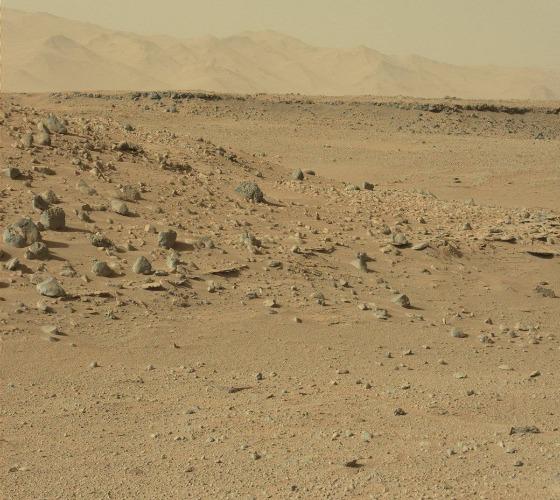
Terrain classes present: Gravel / Sand / Soil, Rock, Shadow, Sky / Distant Mountains